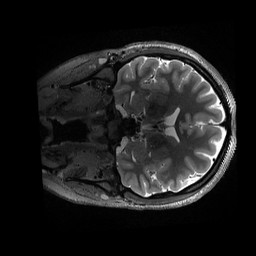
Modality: T2w
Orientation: coronal
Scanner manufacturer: siemens
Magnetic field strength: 3 T
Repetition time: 3.2 s
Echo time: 0.564 s